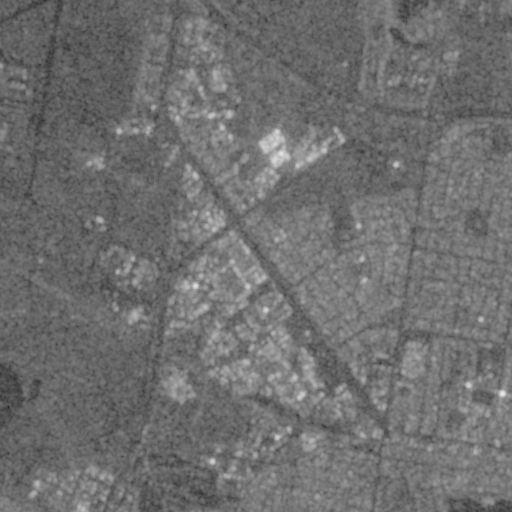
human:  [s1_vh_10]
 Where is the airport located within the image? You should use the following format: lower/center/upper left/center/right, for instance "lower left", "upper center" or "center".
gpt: The airport is located in the upper left of the image.
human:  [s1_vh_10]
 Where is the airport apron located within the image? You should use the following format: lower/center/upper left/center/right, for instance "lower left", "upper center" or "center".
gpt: The airport apron is located in the upper left of the image.
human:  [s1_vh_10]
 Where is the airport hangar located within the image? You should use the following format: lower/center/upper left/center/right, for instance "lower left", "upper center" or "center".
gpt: The airport hangar is located in the upper left of the image.
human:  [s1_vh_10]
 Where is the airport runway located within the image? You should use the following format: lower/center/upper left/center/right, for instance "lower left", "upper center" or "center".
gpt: The airport runway is located in the upper left of the image.
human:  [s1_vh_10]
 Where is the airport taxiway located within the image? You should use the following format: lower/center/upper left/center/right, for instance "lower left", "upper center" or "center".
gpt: The airport taxiway is located in the upper left of the image.
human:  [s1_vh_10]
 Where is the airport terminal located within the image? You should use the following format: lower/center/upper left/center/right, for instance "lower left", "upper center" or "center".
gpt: The airport terminal is located in the upper left of the image.
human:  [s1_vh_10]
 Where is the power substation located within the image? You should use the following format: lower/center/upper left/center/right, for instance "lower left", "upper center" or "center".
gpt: The power substation is located in the lower left of the image.
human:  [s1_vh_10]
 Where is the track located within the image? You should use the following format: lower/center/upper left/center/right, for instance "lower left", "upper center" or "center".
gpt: The track is located in the lower right of the image.
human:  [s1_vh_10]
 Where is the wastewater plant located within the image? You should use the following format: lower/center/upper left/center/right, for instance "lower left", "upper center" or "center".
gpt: The wastewater plant is located in the upper right of the image.
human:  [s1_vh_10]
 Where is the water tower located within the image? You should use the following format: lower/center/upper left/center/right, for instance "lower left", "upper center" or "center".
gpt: The water tower is located in the lower center of the image.
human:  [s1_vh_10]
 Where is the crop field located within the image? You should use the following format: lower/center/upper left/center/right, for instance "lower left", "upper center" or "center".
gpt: There is no crop field in the image.

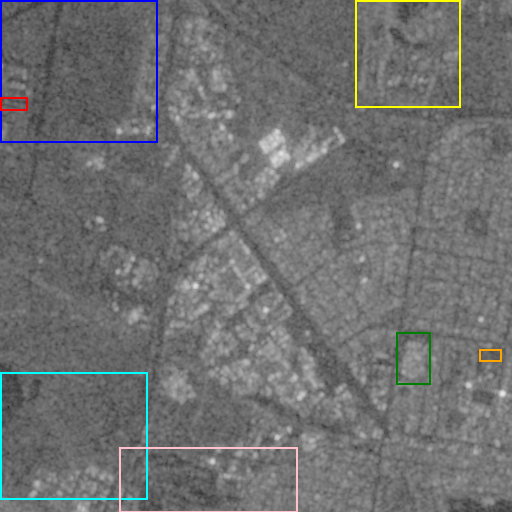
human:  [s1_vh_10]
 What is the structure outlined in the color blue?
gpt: The structure outlined in blue is an airport.
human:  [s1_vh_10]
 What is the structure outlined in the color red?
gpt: The structure outlined in red is an airport apron.
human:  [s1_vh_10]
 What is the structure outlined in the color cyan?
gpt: The structure outlined in cyan is a crop field.
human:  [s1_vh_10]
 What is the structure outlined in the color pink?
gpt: The structure outlined in pink is a park.
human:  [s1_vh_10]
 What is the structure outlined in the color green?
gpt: The structure outlined in green is a parking lot.
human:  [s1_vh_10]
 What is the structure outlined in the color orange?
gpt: The structure outlined in orange is a track.
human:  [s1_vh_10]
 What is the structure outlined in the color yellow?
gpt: The structure outlined in yellow is a wastewater plant.
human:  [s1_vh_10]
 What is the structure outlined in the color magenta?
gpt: There is no magenta outline.